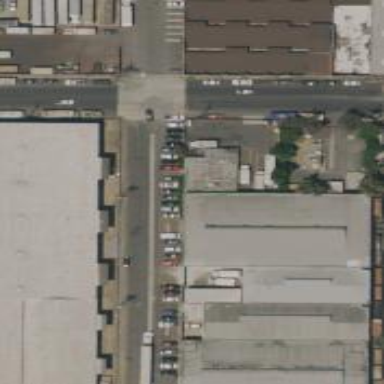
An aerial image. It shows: Warehouse.